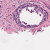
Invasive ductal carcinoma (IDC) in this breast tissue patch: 1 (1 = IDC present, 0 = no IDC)